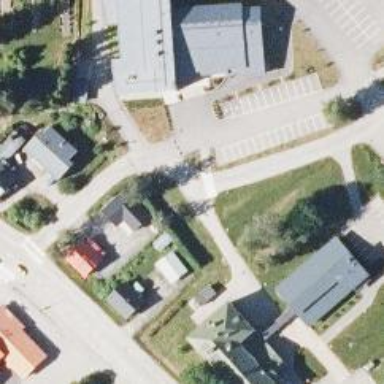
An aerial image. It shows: Living street.